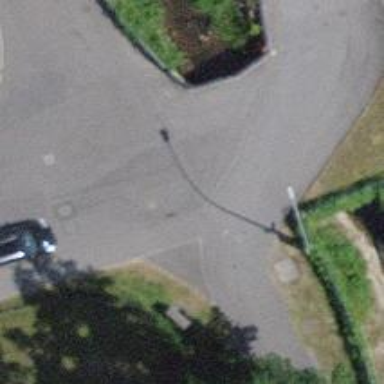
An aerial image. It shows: Asphalt path.